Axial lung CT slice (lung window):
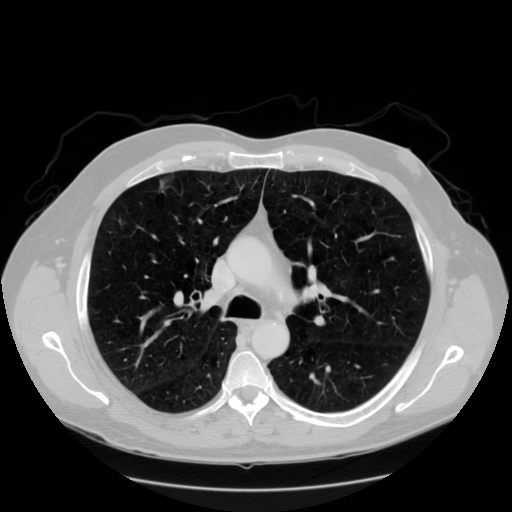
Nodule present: no